Question: Problem : I want my seaborn boxplot to show names of pd.Series(Group A, Group B)
on X axis, but it only shows number. The number 0 for the first pd.Series, and 1 for the next pd.Series object.
My codes are as follows.
'''
import pandas as pd
import seaborn as sns
Group_A=pd.Series([26,21,22,26,19,22,26,25,24,21,23,23,18,29,22])
Group_B=pd.Series([18,23,21,20,20,29,20,16,20,26,21,25,17,18,19])
sns.set(style="whitegrid")
ax=sns.boxplot(data=[Group_A, Group_B], palette='Set2')
'''
Result :

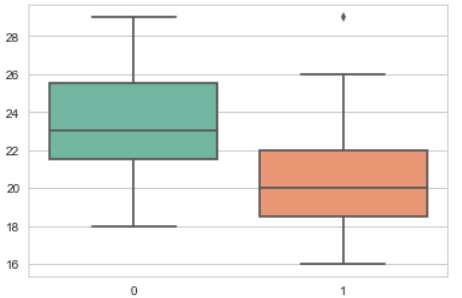
Answer: You can concatenate the two series into a dataframe. There are <URL> to do so, here is one example which will produce nice names:
'''
import pandas as pd
import seaborn as sns
import matplotlib.pyplot as plt
Group_A=pd.Series([26,21,22,26,19,22,26,25,24,21,23,23,18,29,22])
Group_B=pd.Series([18,23,21,20,20,29,20,16,20,26,21,25,17,18,19])
df = pd.DataFrame({"ColumnA" : Group_A, "ColumnB" : Group_B})
sns.set(style="whitegrid")
ax=sns.boxplot(data=df , palette='Set2')
plt.show()
'''
<URL>